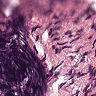
Metastatic tissue present: no